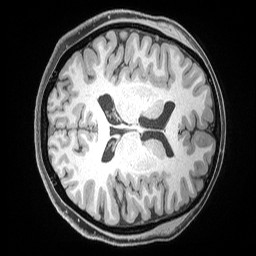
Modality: T1w
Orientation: axial
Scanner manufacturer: siemens
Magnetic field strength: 3 T
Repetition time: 2.53 s
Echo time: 0.00169 s